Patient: sex F, age 37
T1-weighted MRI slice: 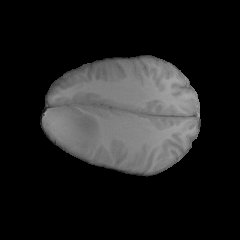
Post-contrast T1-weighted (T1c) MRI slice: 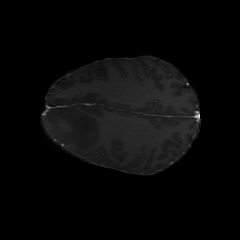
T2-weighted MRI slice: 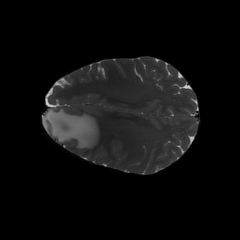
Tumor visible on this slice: yes
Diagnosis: Glioblastoma, IDH-wildtype
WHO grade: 4